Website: walmart
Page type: customer-info-address
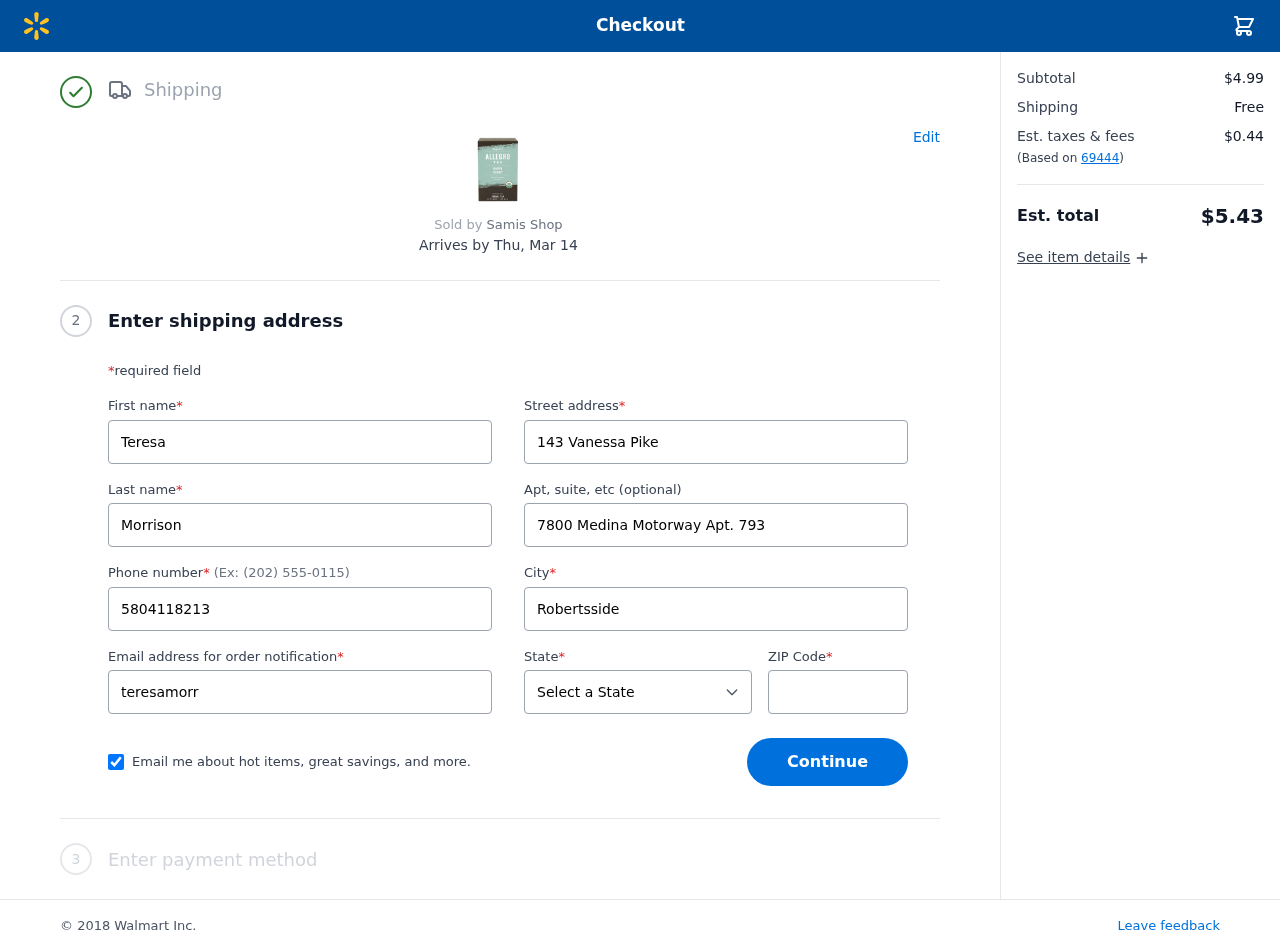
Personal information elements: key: PII_CITY
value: Robertsside
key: PII_EMAIL
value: teresamorrison@hotmail.com
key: PII_FIRSTNAME
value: Teresa
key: PII_LASTNAME
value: Morrison
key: PII_PHONE
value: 5804118213
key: PII_POSTCODE
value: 69444
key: PII_STATE
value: Pennsylvania
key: PII_STREET
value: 143 Vanessa Pike
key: PII_STREET2
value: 7800 Medina Motorway Apt. 793
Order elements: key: ORDER_DELIVERY_DATE
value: Thu, Mar 14
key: ORDER_SUBTOTAL
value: $4.99
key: ORDER_SHIPPING_COST
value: Free
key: ORDER_TAX
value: $0.44
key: ORDER_TOTAL
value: $5.43